Field crop: maize
Growth stage: 2
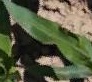
Species: maize